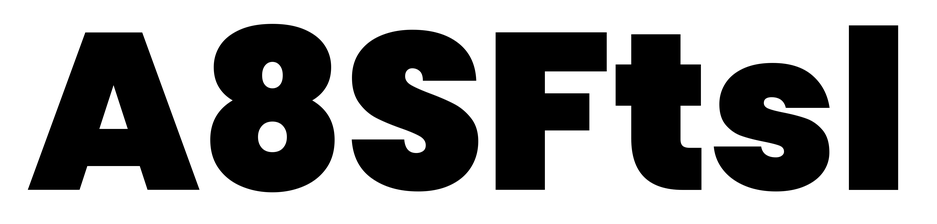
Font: Poppins-Black